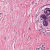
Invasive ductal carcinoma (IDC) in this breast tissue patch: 0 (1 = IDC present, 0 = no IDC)